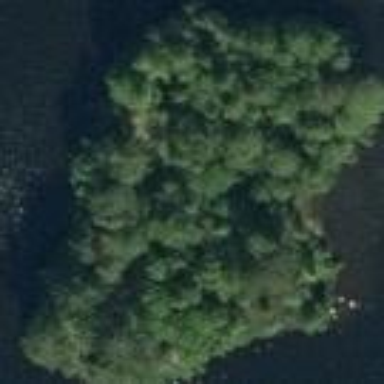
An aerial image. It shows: Islet covered with needle-leaved woodland.